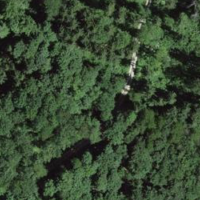
EUNIS habitat code: 43
Species observed at this site:
Prunella vulgaris